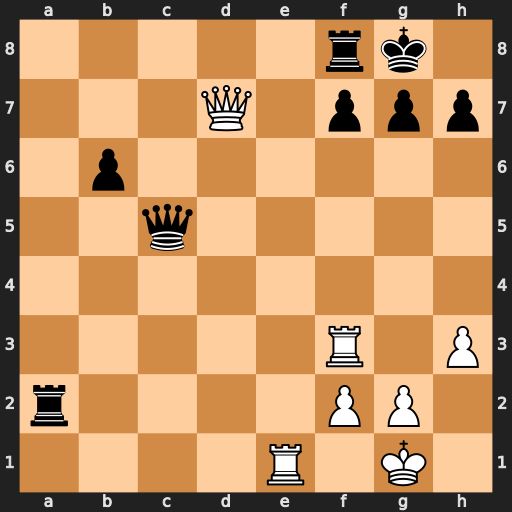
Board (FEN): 5rk1/3Q1ppp/1p6/2q5/8/5R1P/r4PP1/4R1K1
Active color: w
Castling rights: -
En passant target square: -
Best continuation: Re8 Ra1+ Kh2 Qd6+ Qxd6